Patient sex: M
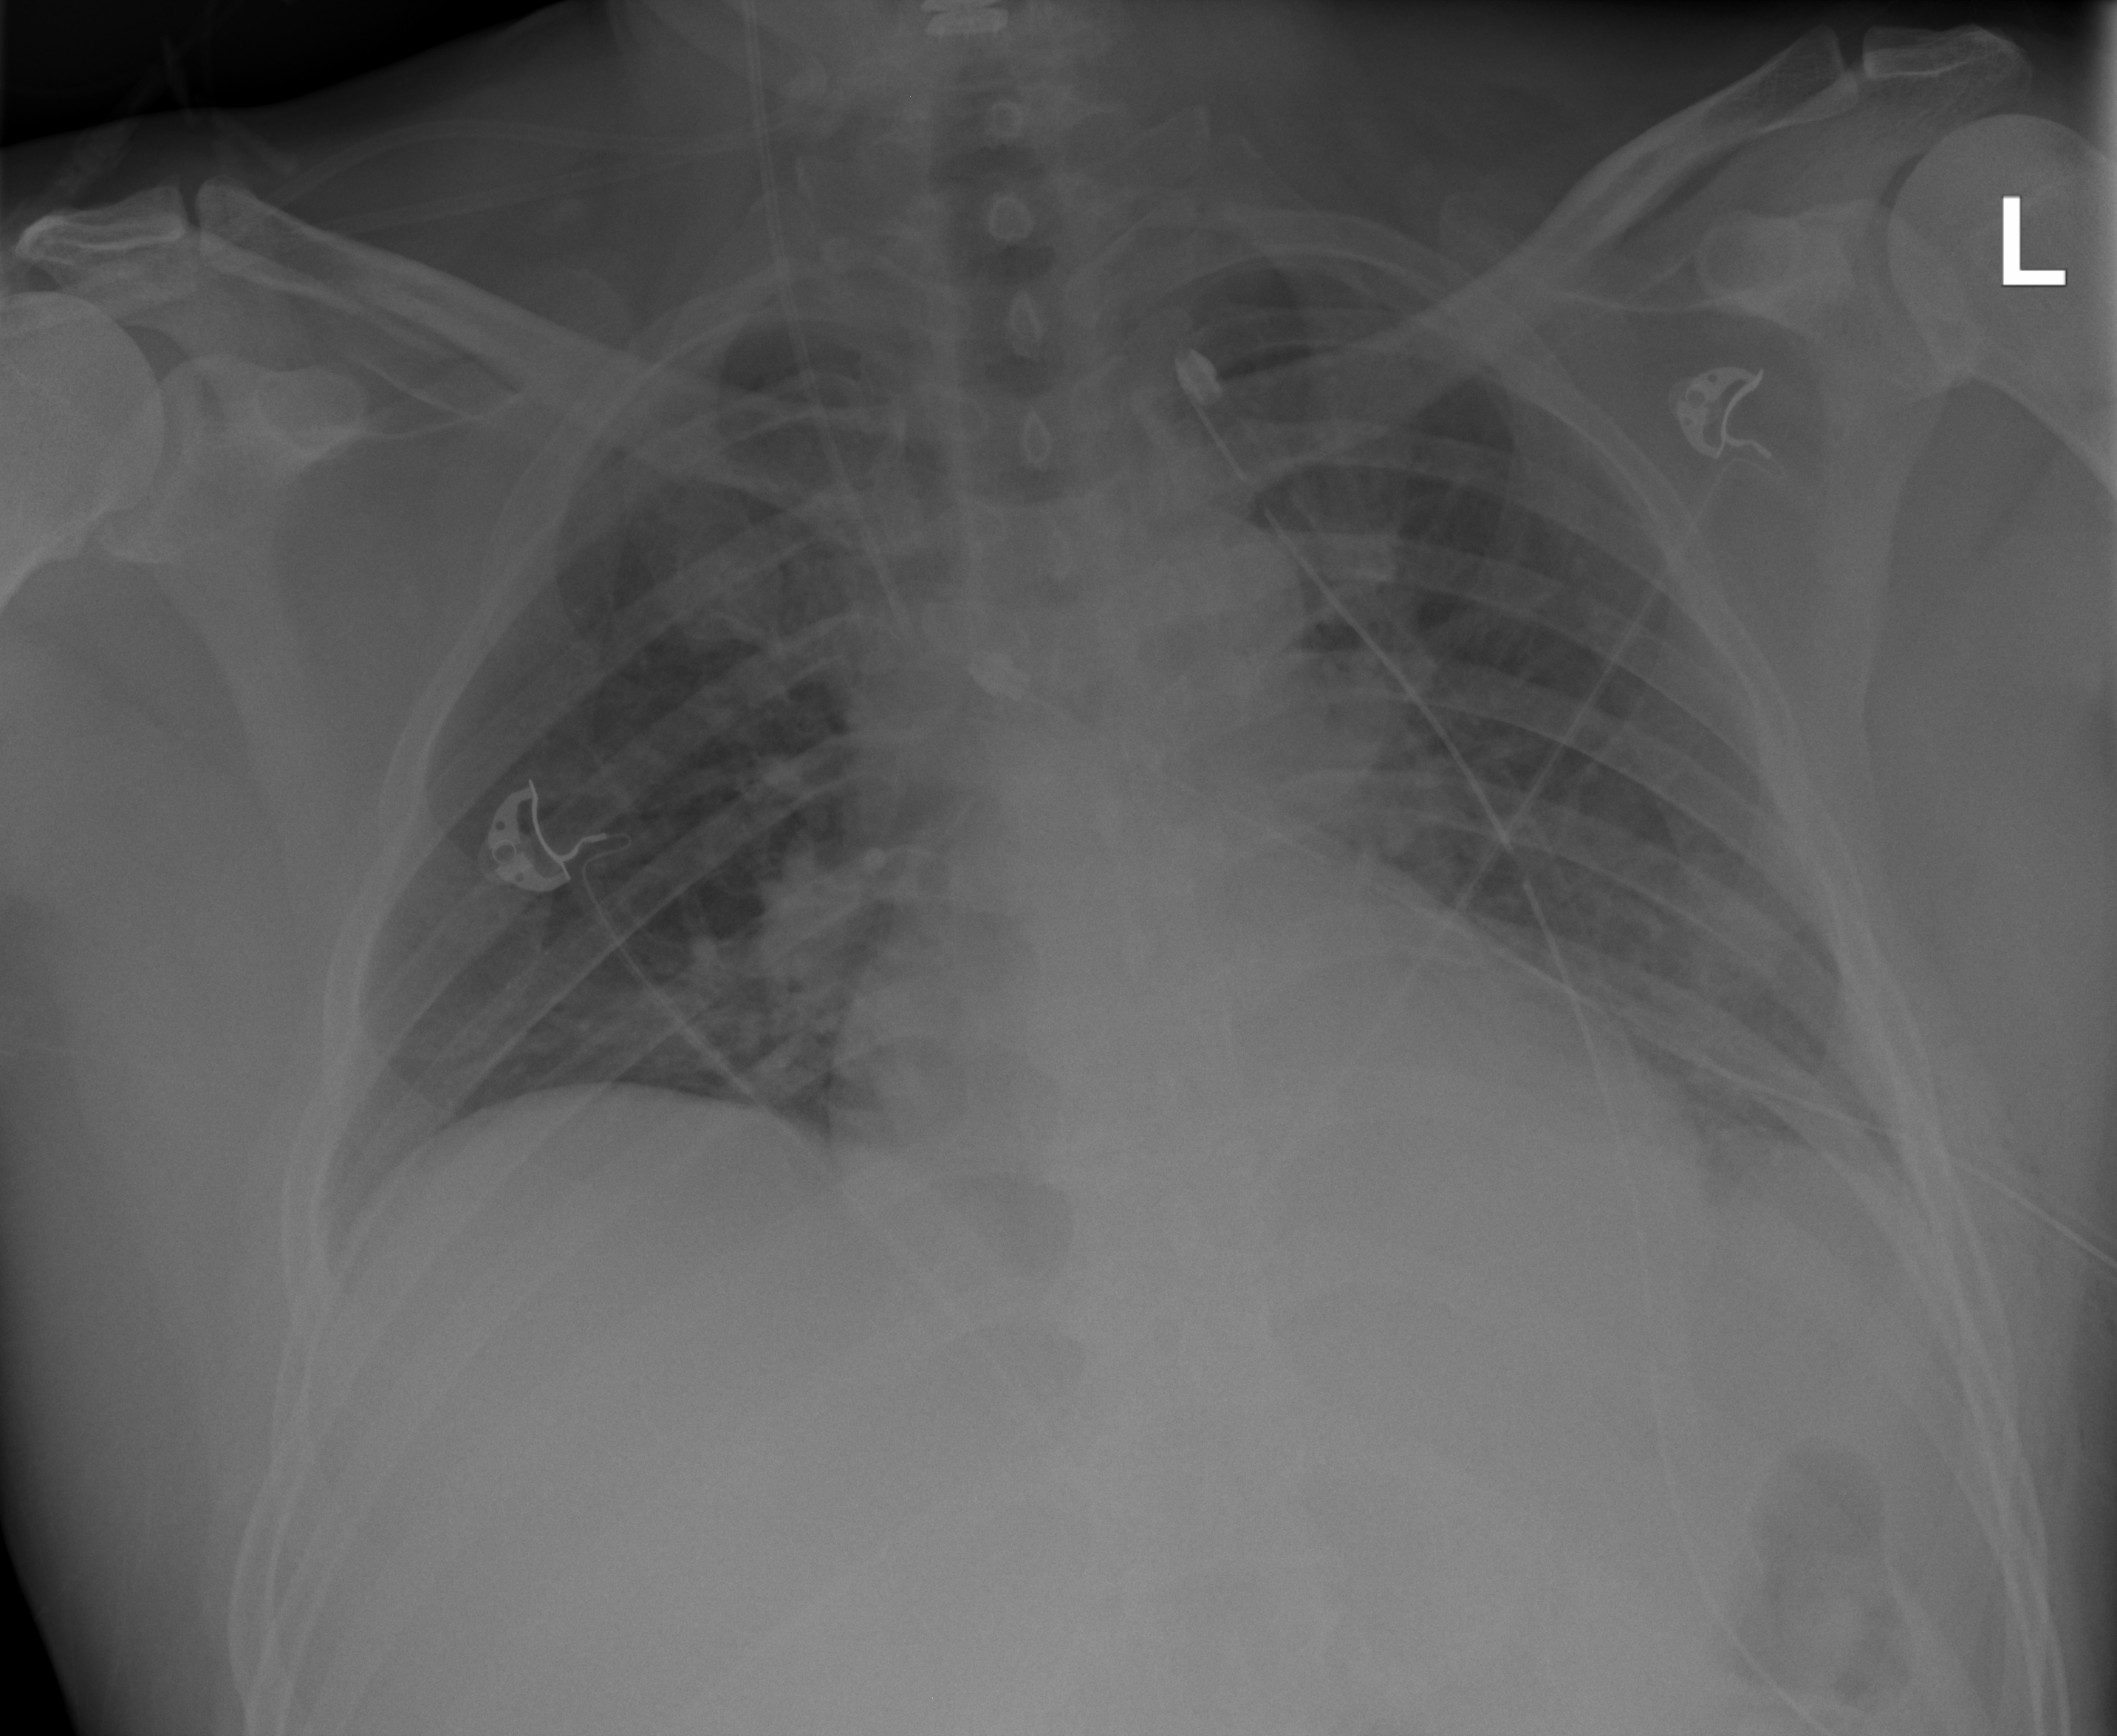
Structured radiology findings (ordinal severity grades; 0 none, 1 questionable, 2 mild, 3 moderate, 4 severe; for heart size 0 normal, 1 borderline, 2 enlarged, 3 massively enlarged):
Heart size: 0
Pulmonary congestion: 0
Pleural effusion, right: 0
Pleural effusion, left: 2
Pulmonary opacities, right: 2
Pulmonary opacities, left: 0
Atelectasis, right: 2
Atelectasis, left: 0